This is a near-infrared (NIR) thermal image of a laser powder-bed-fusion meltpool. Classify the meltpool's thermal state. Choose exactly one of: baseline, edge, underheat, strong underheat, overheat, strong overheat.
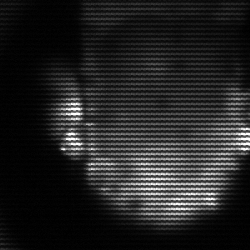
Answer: baseline